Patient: sex M, age 57
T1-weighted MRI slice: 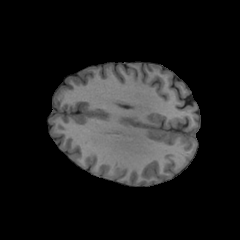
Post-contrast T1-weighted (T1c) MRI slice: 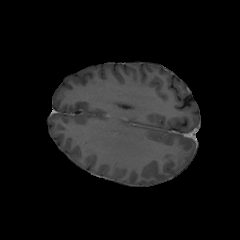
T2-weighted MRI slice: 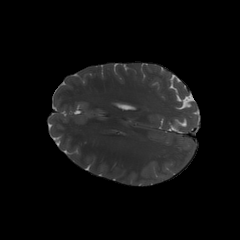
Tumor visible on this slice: no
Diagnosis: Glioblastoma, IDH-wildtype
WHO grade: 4